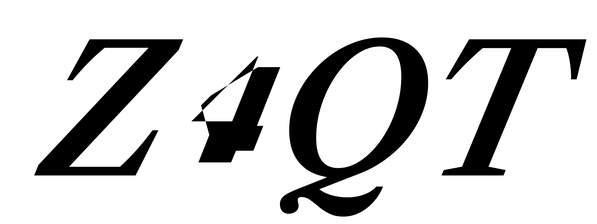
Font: LibreCaslonText-Italic_SemiBold_Italic